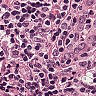
Metastatic tissue present: no